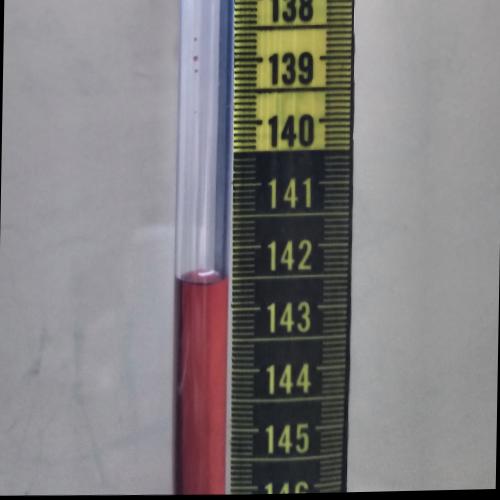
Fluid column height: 142.5 cm